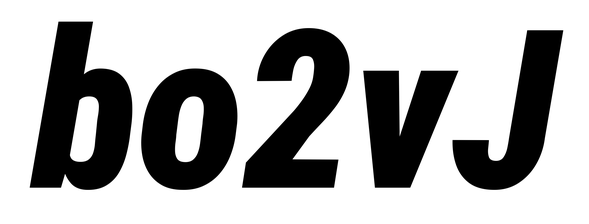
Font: Roboto-Italic_Condensed_Black_Italic